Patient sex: F
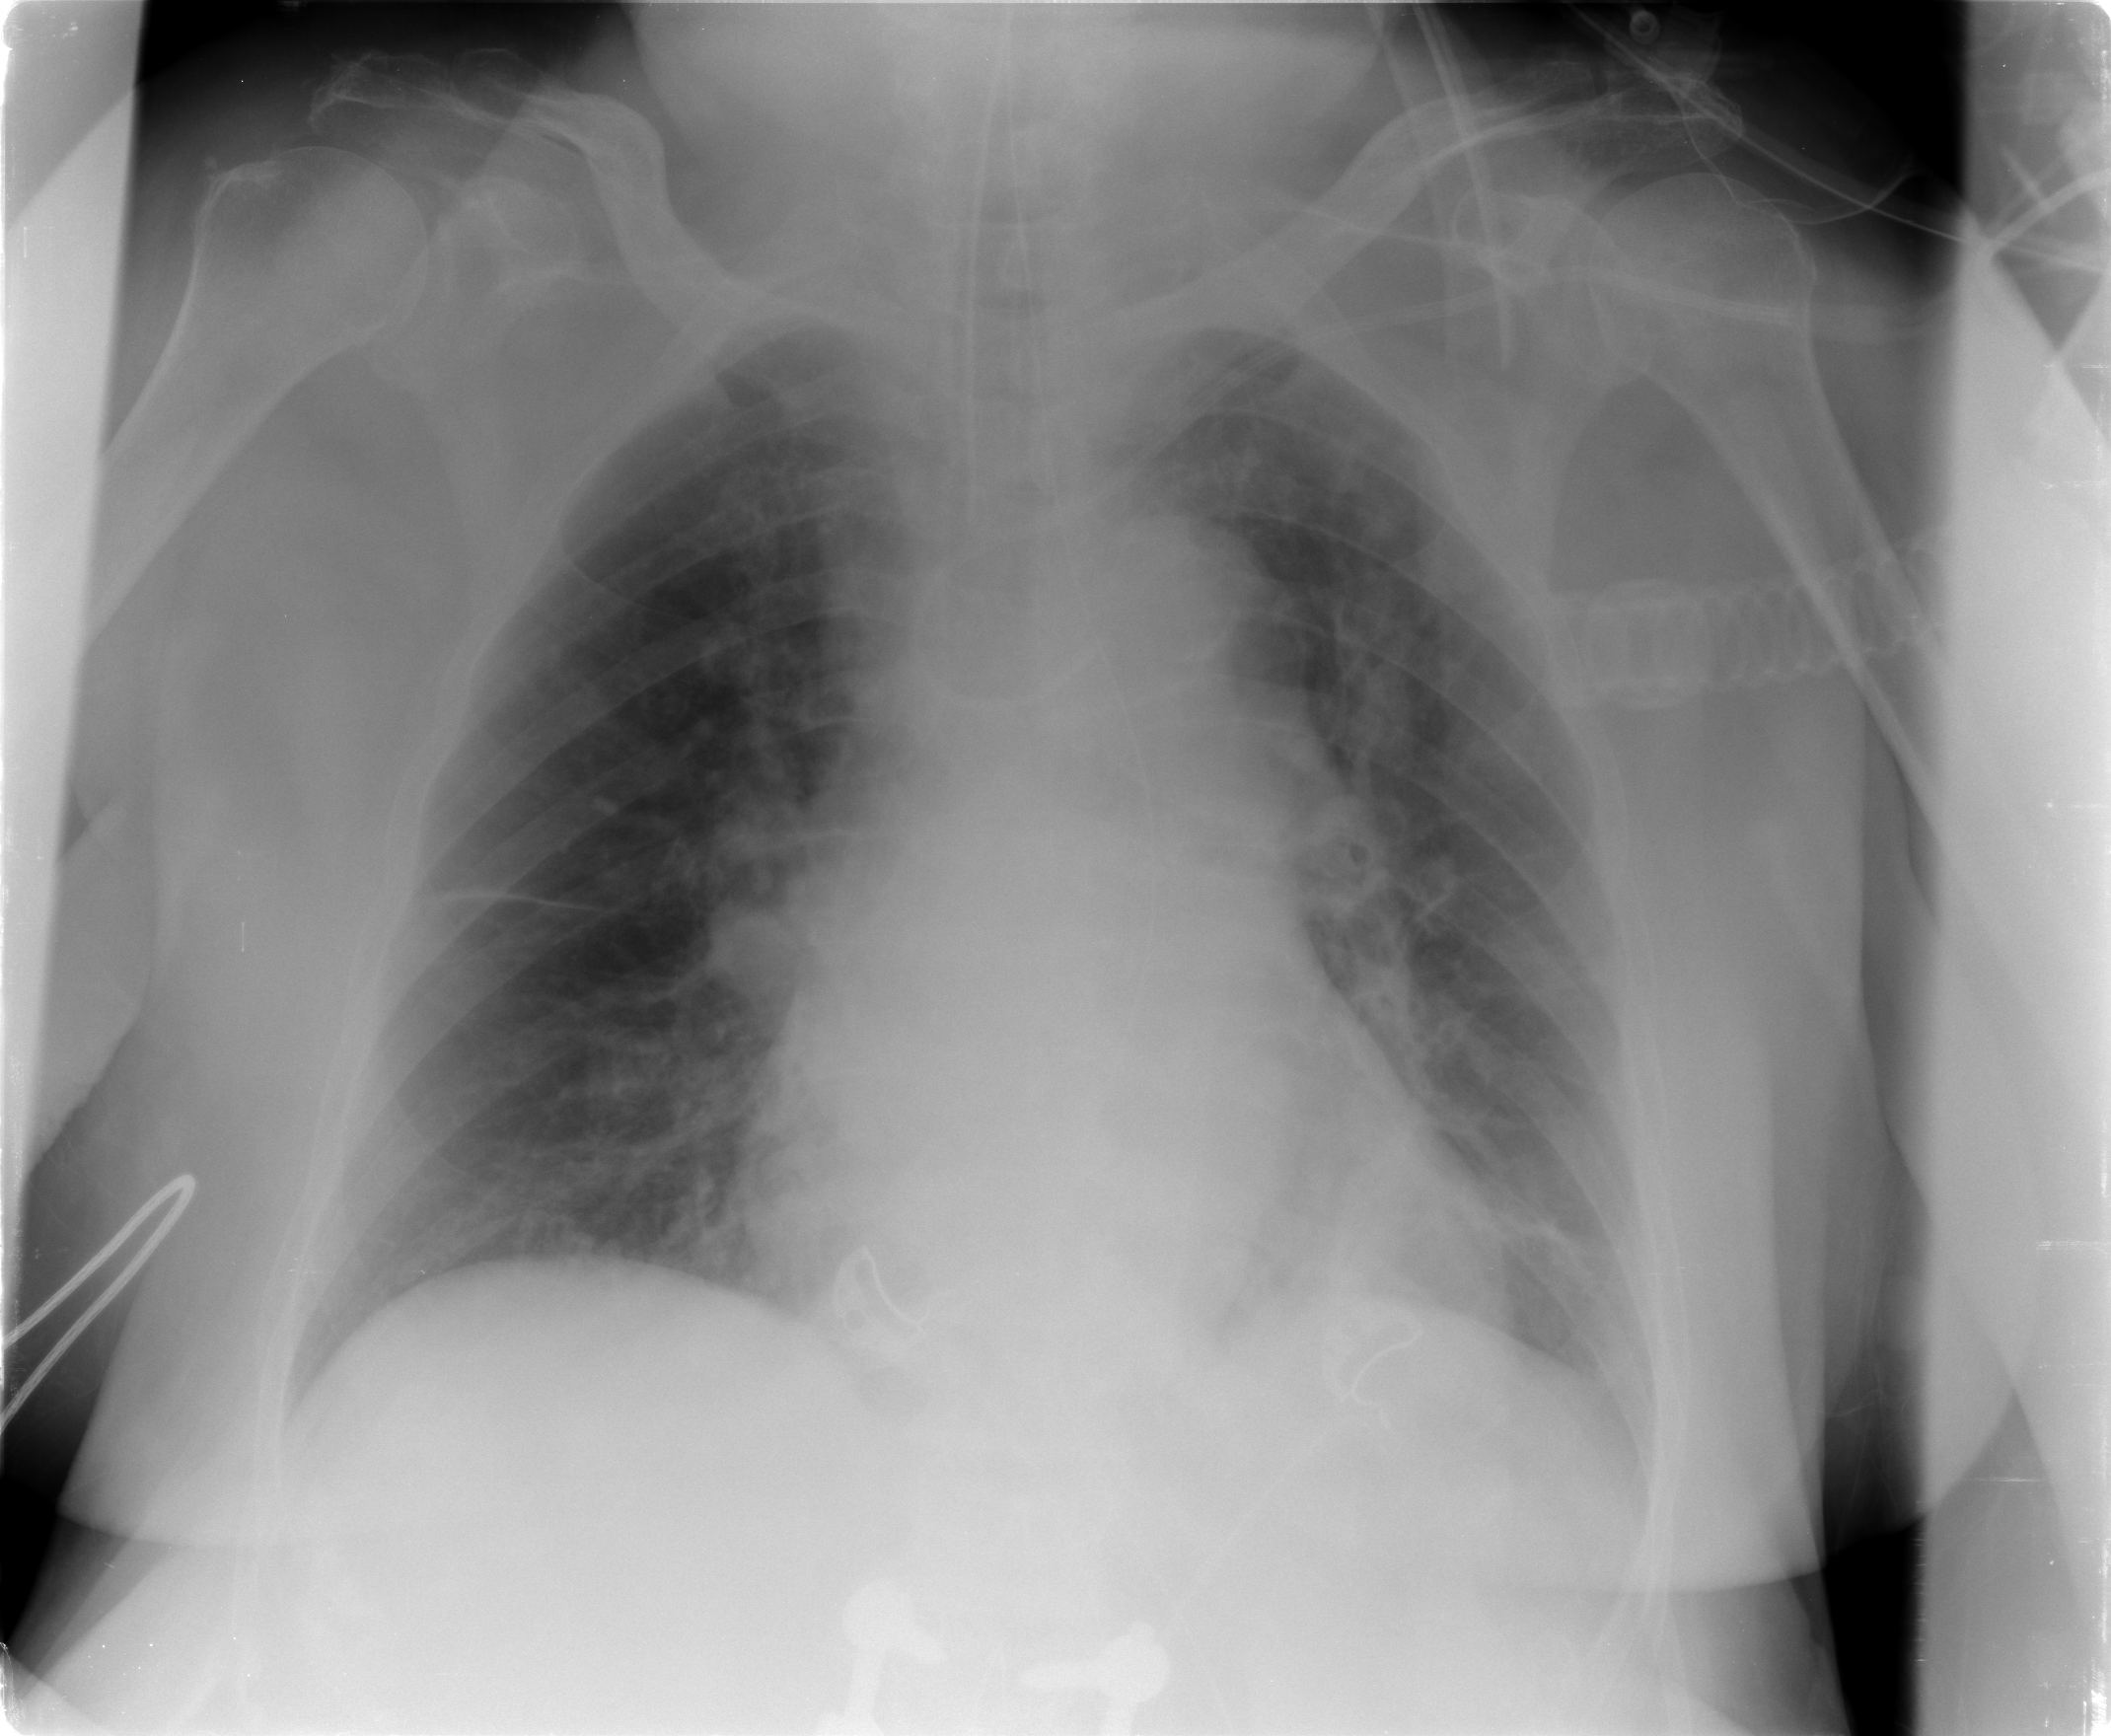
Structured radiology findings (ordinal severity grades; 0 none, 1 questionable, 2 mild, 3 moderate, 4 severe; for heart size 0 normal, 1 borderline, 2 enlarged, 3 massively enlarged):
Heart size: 1
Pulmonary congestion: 1
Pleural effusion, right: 0
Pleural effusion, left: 0
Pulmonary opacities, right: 0
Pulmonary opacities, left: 0
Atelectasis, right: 0
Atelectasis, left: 1